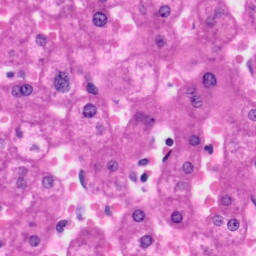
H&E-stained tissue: Liver